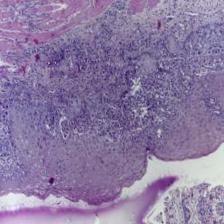
Diagnosis: OSCC